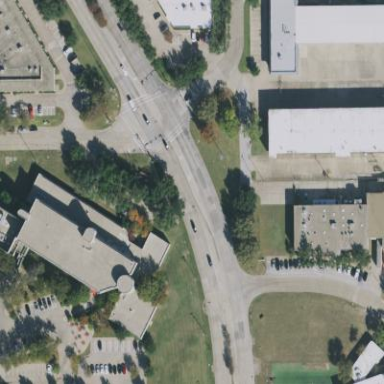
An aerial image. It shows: Office building.